Field crop: maize
Growth stage: 1
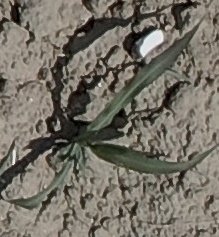
Species: sorghum